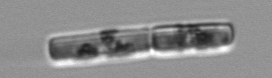
Label: Guinardia_delicatula